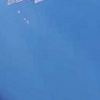
Label: water